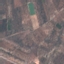
Label: PermanentCrop